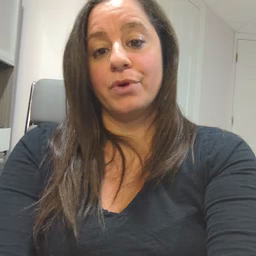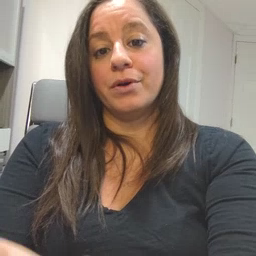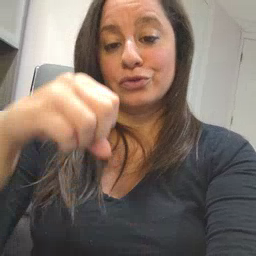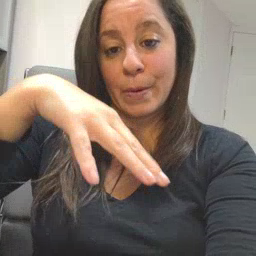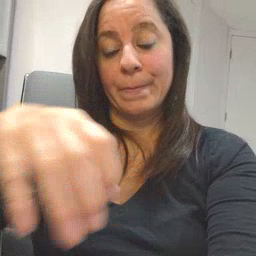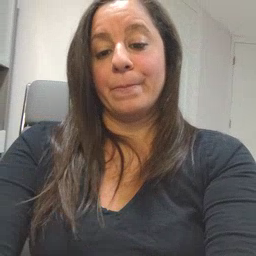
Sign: drop